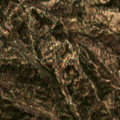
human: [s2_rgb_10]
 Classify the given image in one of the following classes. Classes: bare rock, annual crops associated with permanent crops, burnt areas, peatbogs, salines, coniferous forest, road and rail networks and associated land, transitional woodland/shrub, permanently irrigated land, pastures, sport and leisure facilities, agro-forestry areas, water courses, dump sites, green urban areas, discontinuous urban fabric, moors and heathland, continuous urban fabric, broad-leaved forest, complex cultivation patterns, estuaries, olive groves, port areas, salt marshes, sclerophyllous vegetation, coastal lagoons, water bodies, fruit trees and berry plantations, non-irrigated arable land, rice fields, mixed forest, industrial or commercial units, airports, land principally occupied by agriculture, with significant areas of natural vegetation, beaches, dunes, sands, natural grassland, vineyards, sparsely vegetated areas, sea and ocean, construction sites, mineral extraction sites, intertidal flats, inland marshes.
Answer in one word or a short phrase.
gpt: annual crops associated with permanent crops, broad-leaved forest, mixed forest, transitional woodland/shrub